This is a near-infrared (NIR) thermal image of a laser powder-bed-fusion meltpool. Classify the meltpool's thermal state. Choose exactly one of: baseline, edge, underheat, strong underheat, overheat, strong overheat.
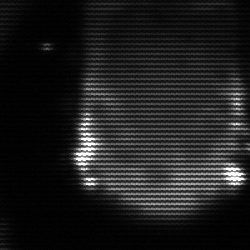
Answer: edge